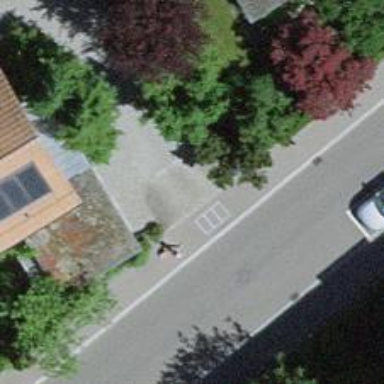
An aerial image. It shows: Residential road with pebblestone surface.